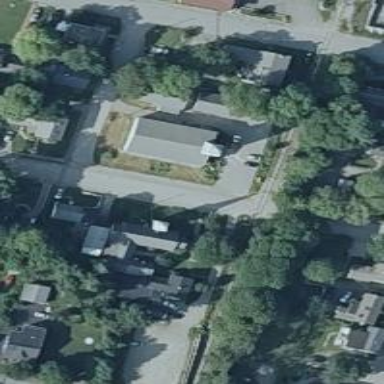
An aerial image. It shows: Residential building that was formerly church.